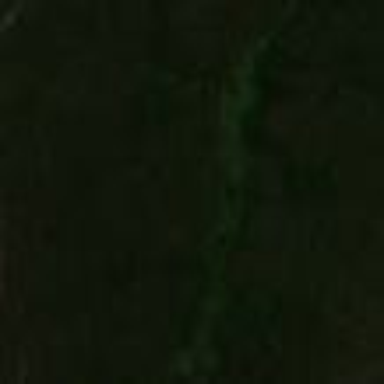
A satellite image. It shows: Swamp in wetland area.